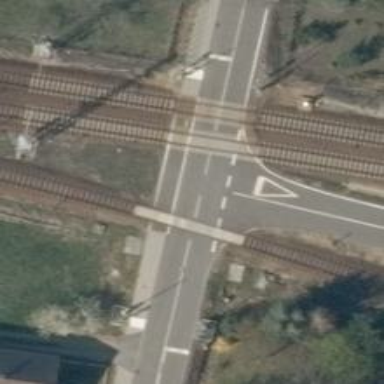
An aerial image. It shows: Level crossing with lights and saltire signs. The barrier at the crossing is of double half type.